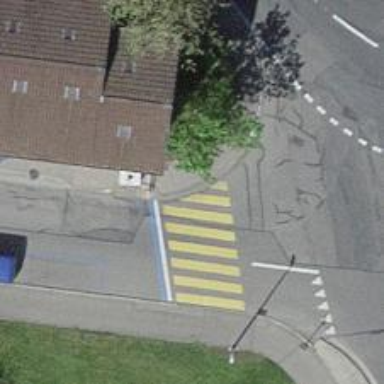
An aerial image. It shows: Kerb serving as barrier.